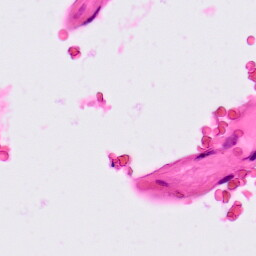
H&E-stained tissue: Lung